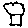
Label: tree